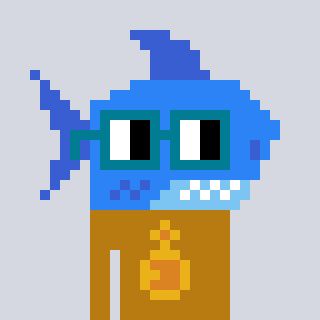
a pixel art character with square dark green glasses, a shark-shaped head and a gold-colored body on a cool background